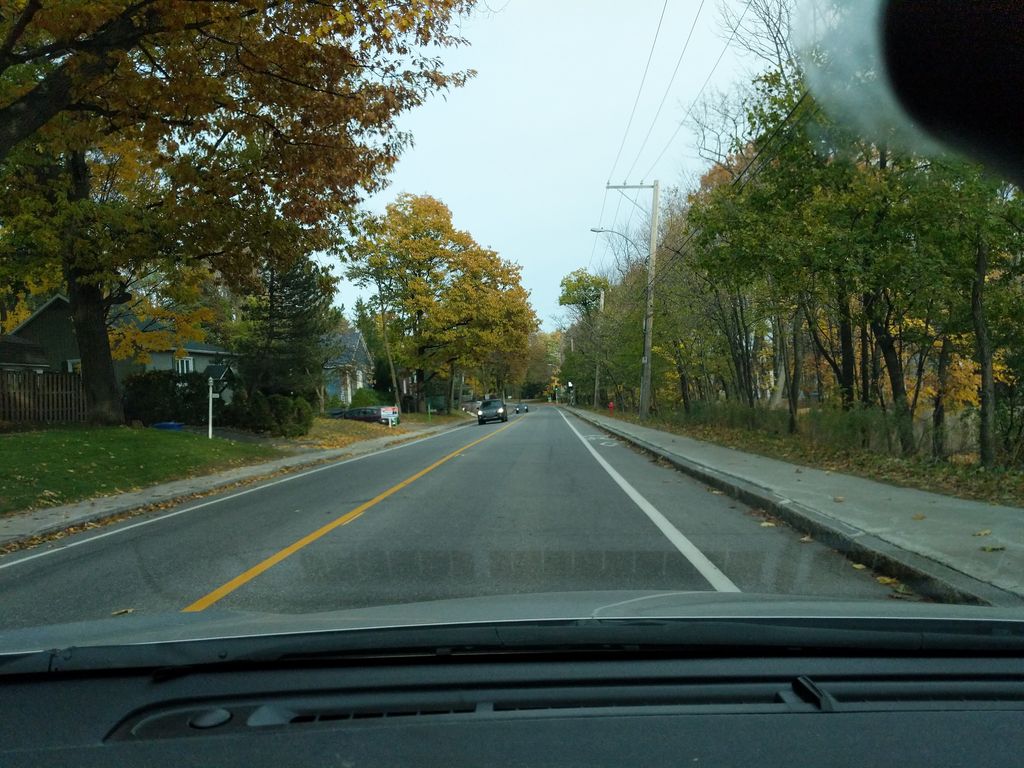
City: quebec_city